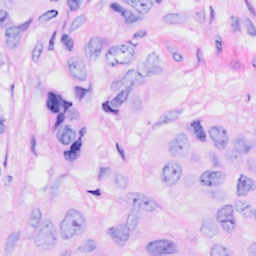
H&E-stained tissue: Breast